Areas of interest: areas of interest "Comprehensive Gymnasium"
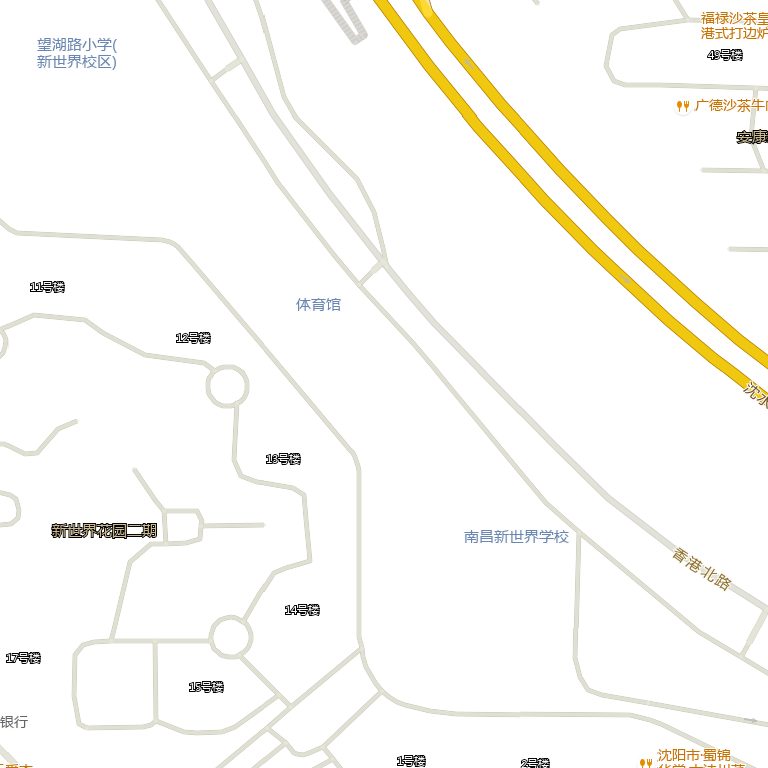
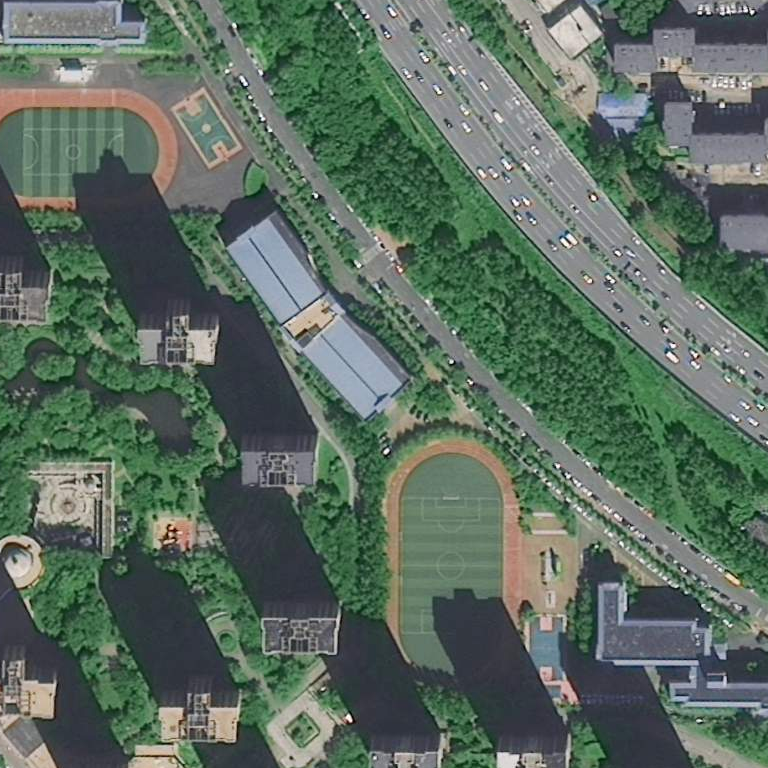